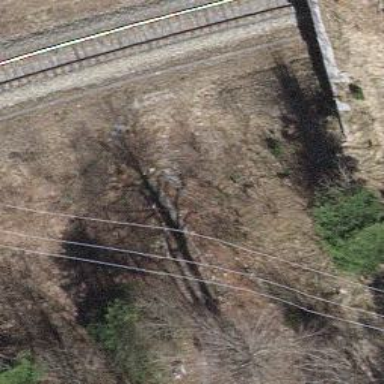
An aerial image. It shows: Path through tunnel.